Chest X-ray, PA view. Patient: 44 years old, sex M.
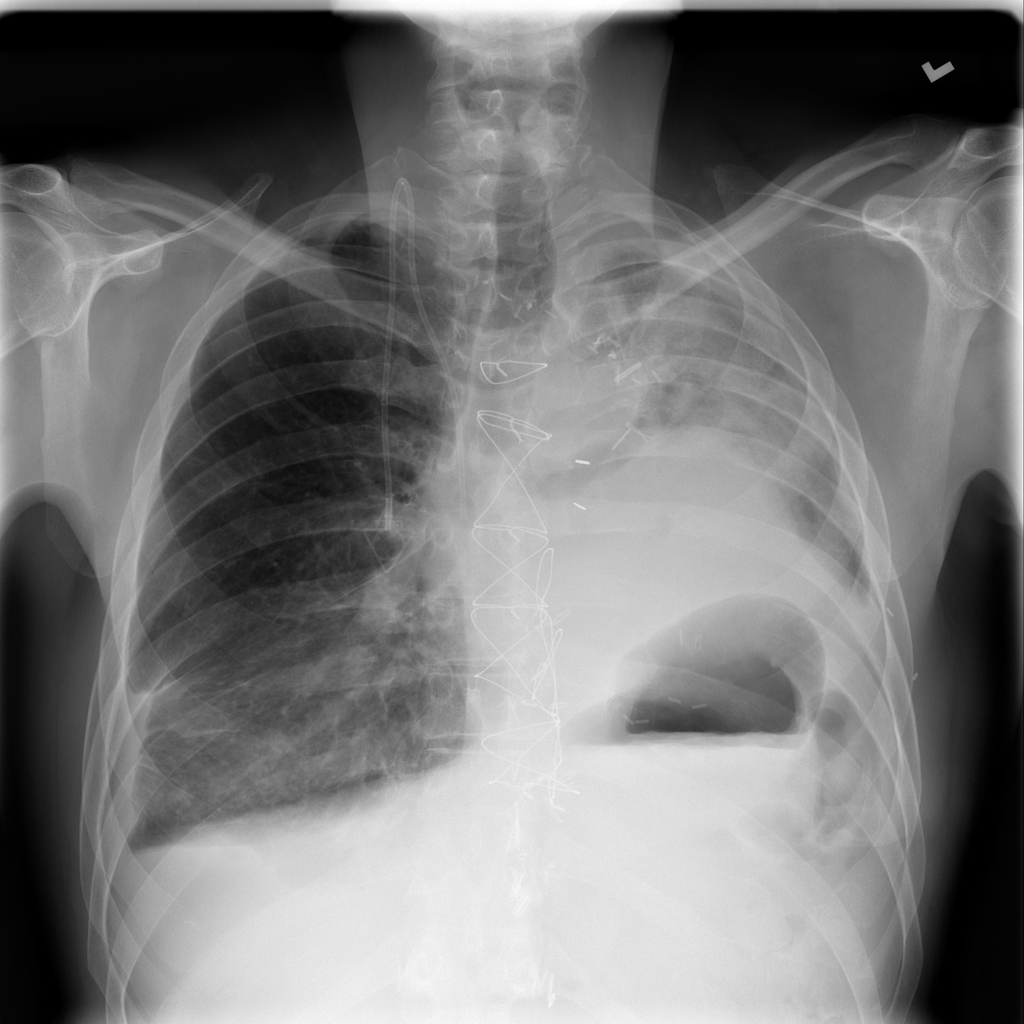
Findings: Mass